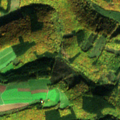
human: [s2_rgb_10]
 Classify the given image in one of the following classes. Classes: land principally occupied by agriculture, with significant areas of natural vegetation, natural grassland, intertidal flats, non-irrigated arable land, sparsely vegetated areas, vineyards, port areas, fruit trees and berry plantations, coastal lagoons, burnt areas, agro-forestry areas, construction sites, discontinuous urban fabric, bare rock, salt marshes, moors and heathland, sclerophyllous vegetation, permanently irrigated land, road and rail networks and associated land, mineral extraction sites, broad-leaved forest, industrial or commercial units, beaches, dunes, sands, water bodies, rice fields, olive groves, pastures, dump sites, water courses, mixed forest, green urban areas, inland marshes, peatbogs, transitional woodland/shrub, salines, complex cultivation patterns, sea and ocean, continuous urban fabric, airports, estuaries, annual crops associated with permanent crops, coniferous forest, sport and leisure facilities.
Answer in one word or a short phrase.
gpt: land principally occupied by agriculture, with significant areas of natural vegetation, coniferous forest, mixed forest